You are looking at the wavelet scalogram of a bearing's acceleration signal. Classify the bearing condition as one of: normal, inner_race, outer_race, ball.
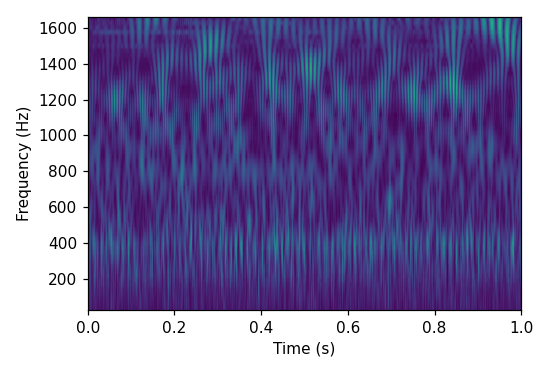
Answer: outer_race